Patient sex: M
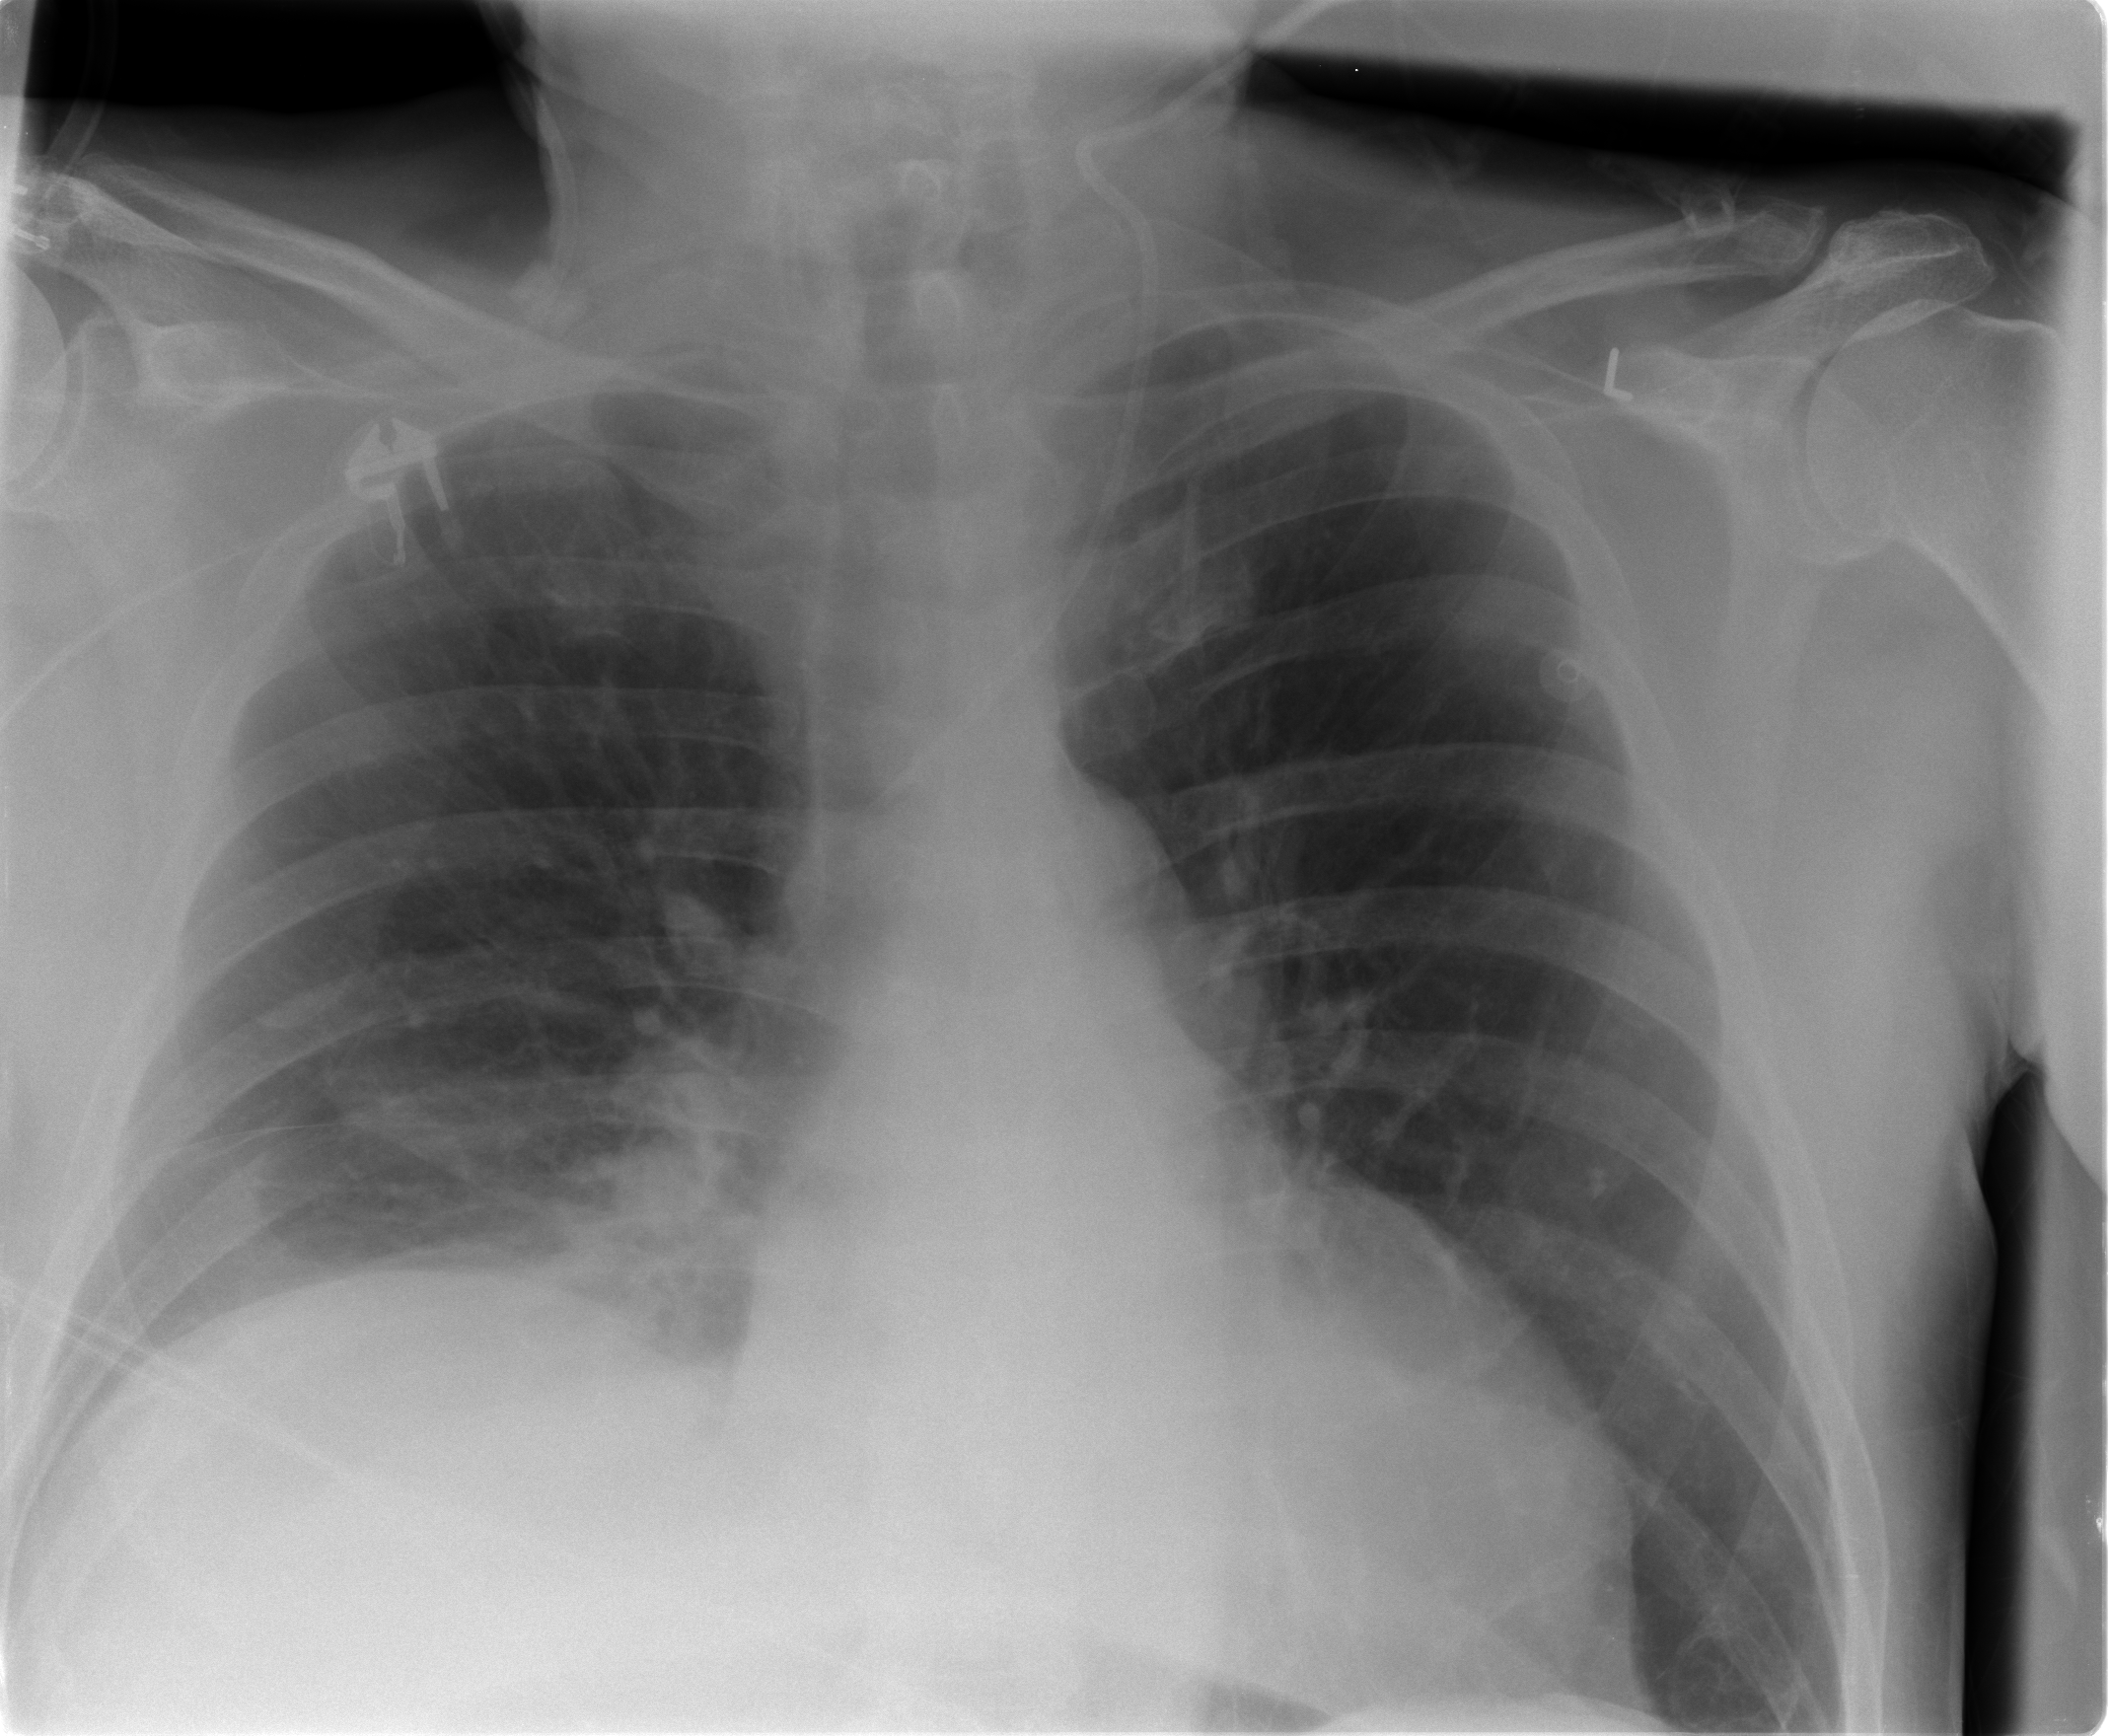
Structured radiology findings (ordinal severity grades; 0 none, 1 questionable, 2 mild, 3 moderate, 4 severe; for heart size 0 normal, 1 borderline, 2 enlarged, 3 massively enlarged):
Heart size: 0
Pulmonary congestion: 0
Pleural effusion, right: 0
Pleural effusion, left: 0
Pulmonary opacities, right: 0
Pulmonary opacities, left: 0
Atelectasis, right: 2
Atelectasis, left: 0